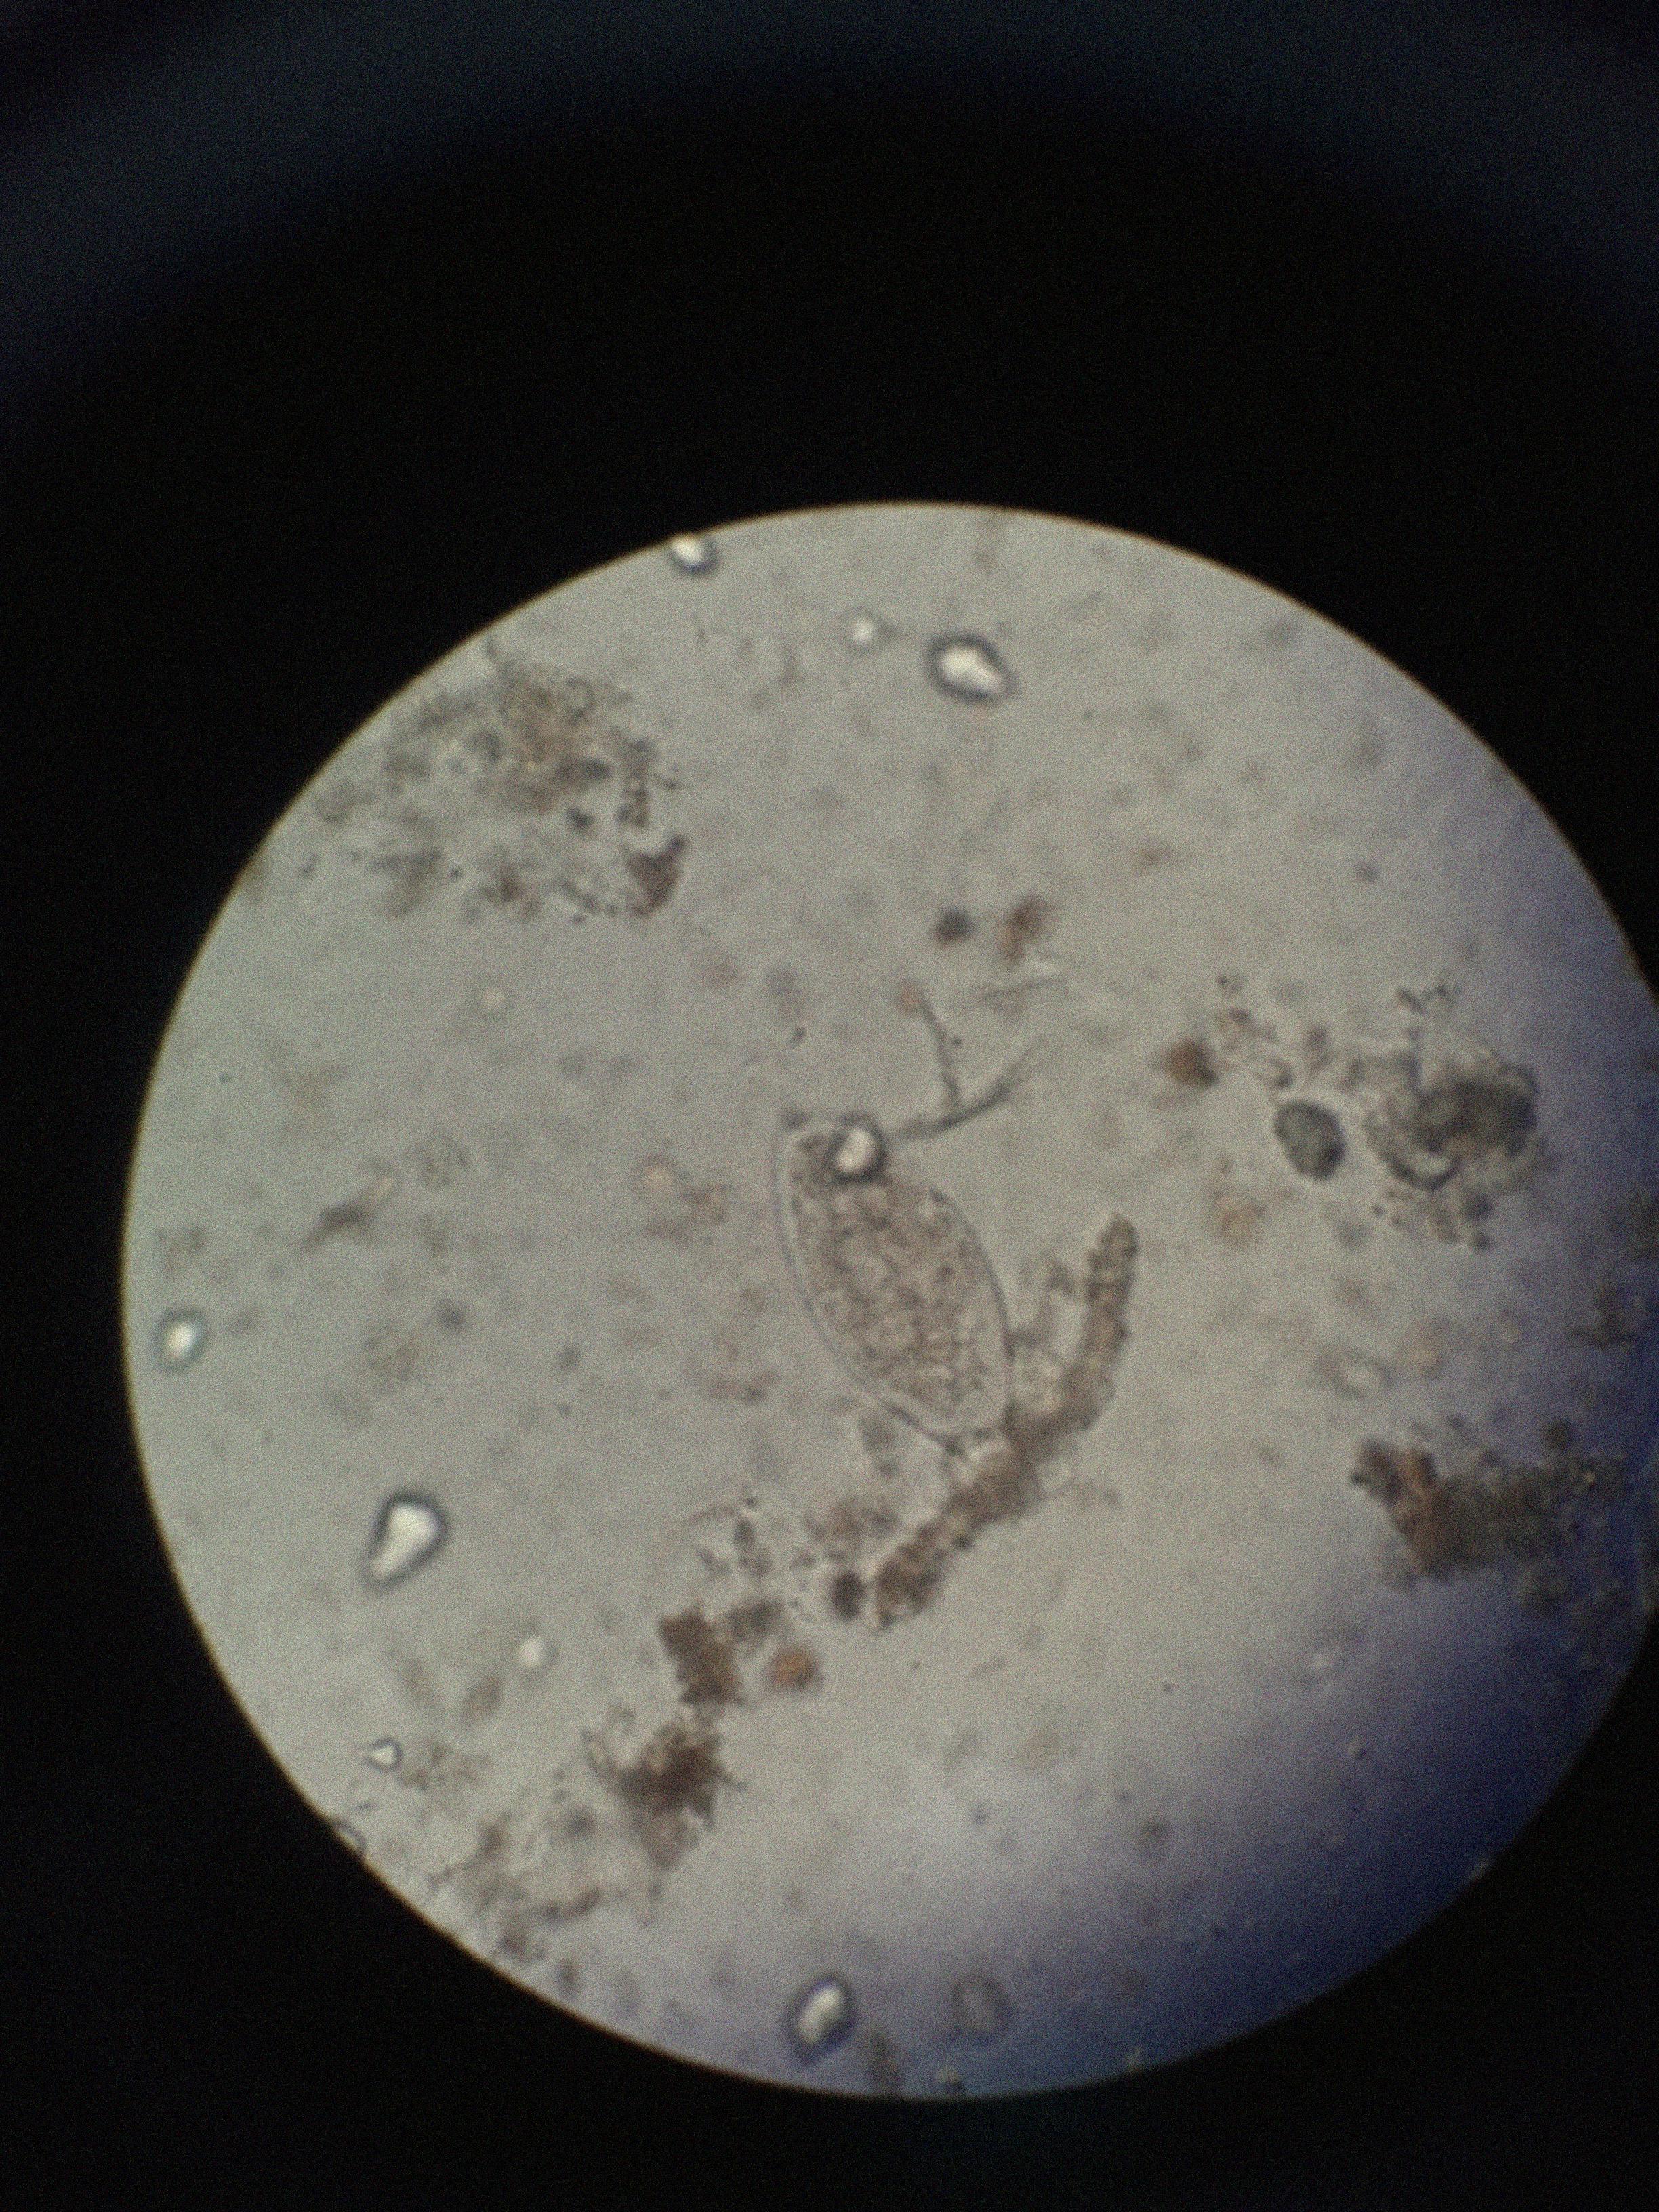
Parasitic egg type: Fasciolopsis buski